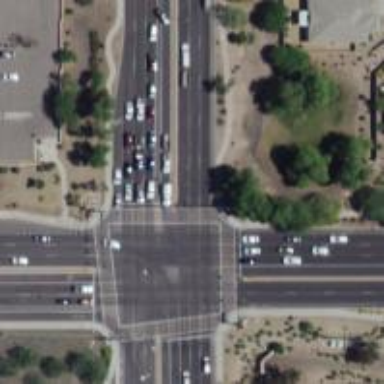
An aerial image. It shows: Crossing on footway.